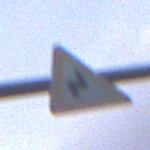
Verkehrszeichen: DoppelkurveRechts
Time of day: SunriseSunset
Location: Outdoor (Urban)
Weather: PartlyCloudy
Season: NotSpecified
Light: Natural